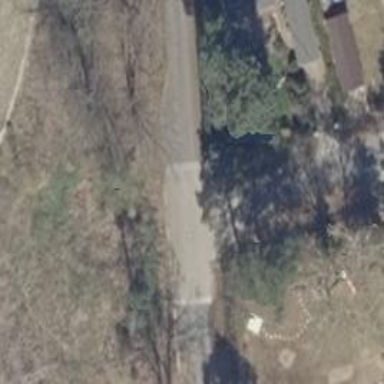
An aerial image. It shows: Residential road.